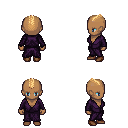
a pixel art fantasy rpg character, female body template, human, dark skin, purple robe, red pants, light blonde short mohawk hairstyle, brown shoes, four views (front, back, left, right), 2x2 character sprite sheet, small pixel art, hard edges, no anti-aliasing